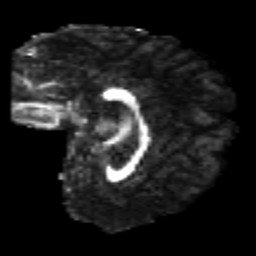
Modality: FA
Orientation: sagittal
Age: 23
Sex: male
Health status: healthy
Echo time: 0.074 s